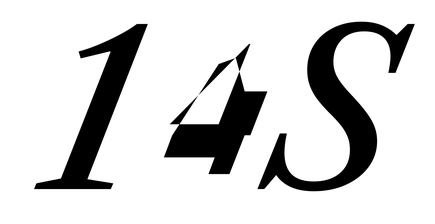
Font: LibreCaslonText-Italic_Medium_Italic